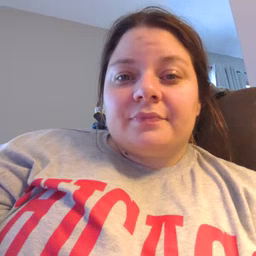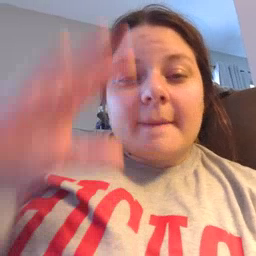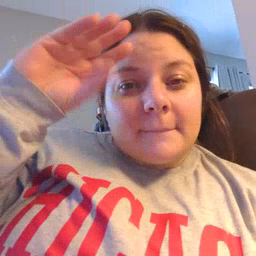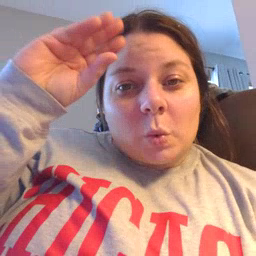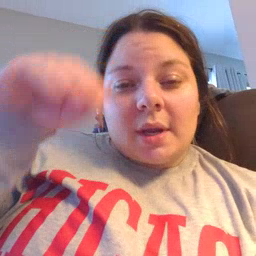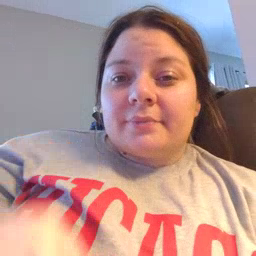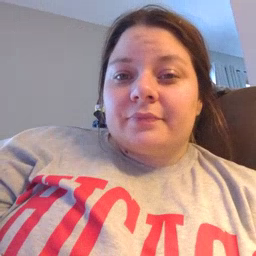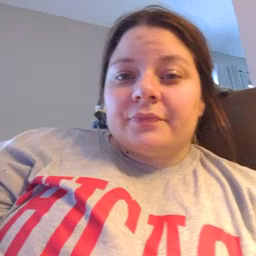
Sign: boy